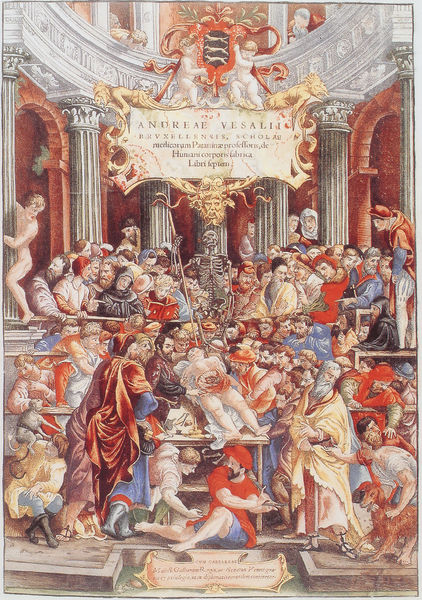
Titel: De humani corporis fabrica libri septem (nach dem Deckblatt des Andreas Vesalius)
Künstler: Johann Stephan von Kalkar
Institution: Privatsammlung
Schlagwörter: blau, menschen, männer, säulen, weiss, hund, rot, anatomie, tod, innenraum, kirche, rund, affe, balkon, schrift, loge, saal, tafel, kartusche, antike, text, arzt, medizin, wappen, skelett, mittelalter, latein, hörsaal, vesalius, wappwn, vesalio